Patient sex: M
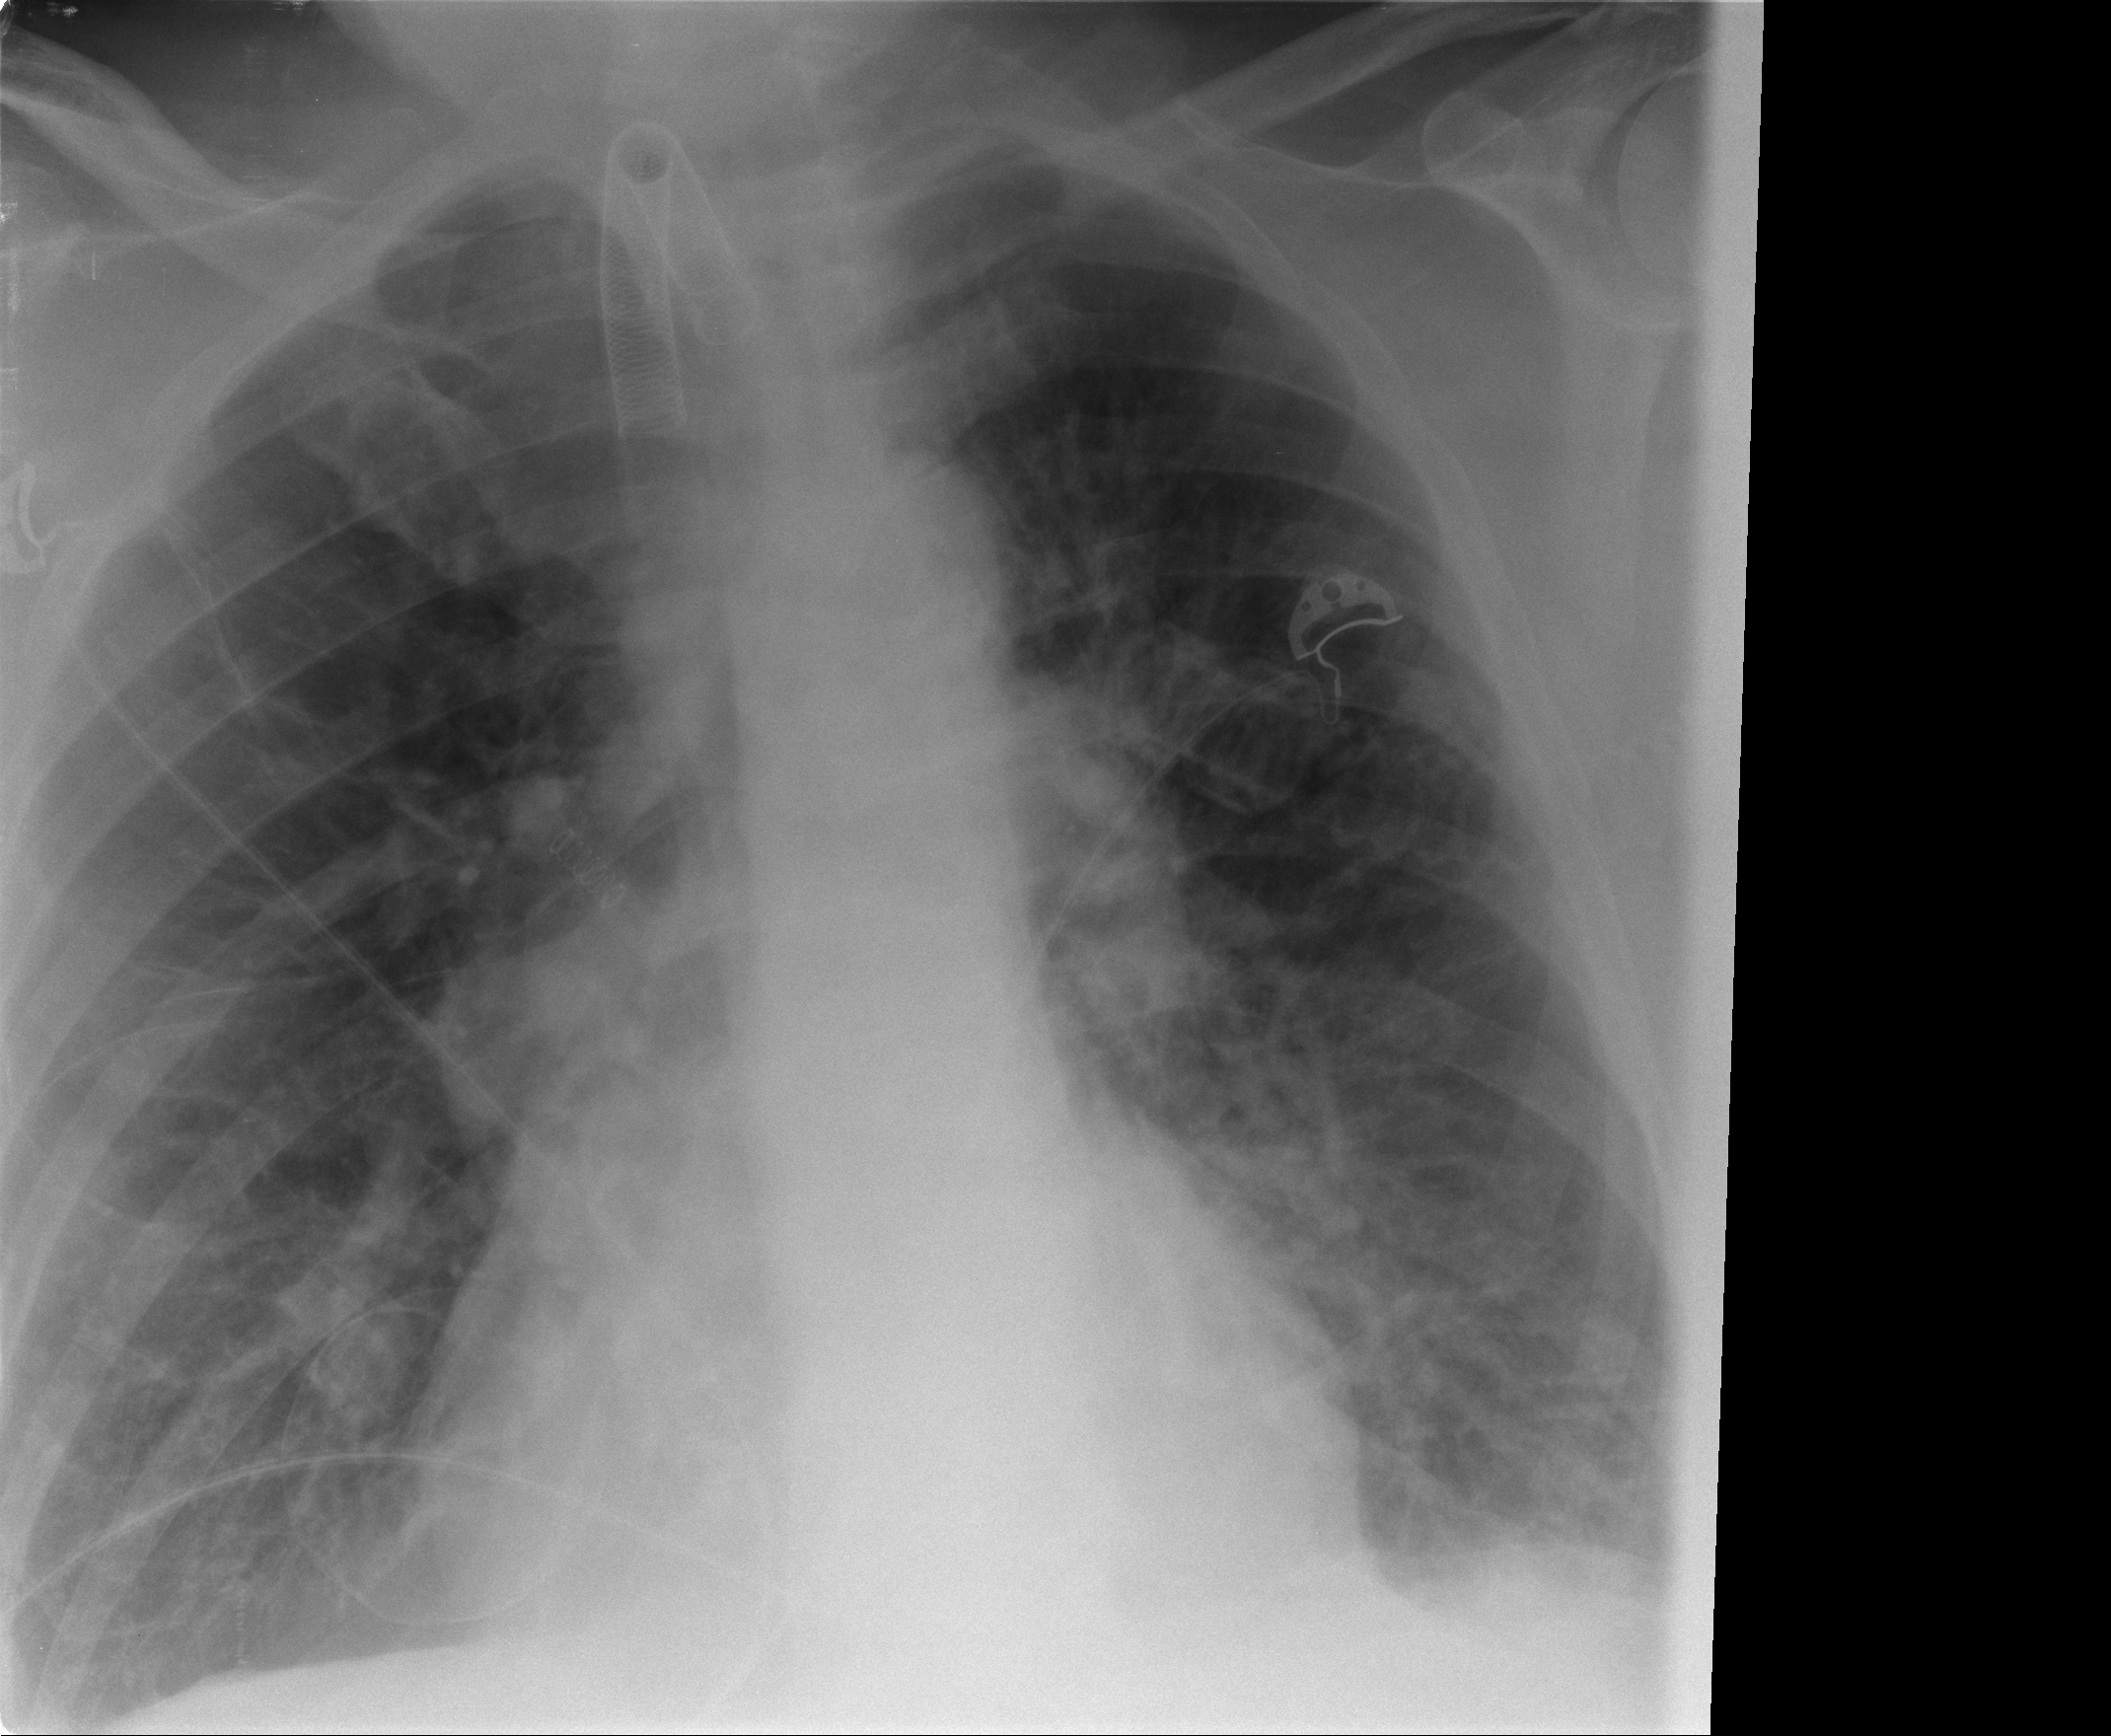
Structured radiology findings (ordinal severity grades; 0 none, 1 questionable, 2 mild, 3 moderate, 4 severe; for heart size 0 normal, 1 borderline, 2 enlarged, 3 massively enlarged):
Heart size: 0
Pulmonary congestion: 0
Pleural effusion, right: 0
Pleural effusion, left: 0
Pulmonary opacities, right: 1
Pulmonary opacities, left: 0
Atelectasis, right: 0
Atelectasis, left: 2